Interaction volume radius: 10 \u00c5
Interaction volume height: 15 \u00c5
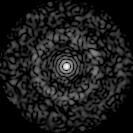
Disorder parameter: 0.823